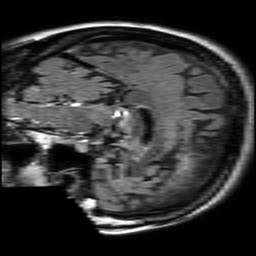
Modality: FLAIR
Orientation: sagittal
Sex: female
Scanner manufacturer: philips
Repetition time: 11 s
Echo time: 0.125 s